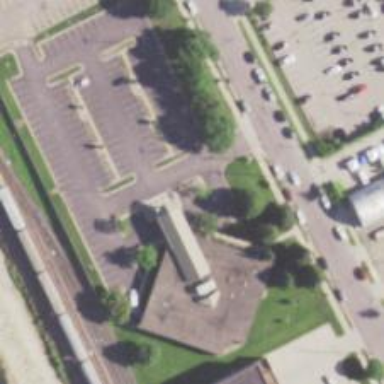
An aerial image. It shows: Parking space.